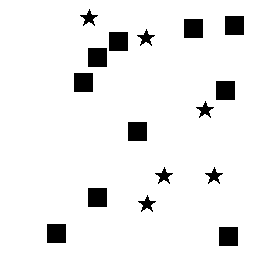
Squares: 10
Triangles: 0
Stars: 6
Total shapes: 16